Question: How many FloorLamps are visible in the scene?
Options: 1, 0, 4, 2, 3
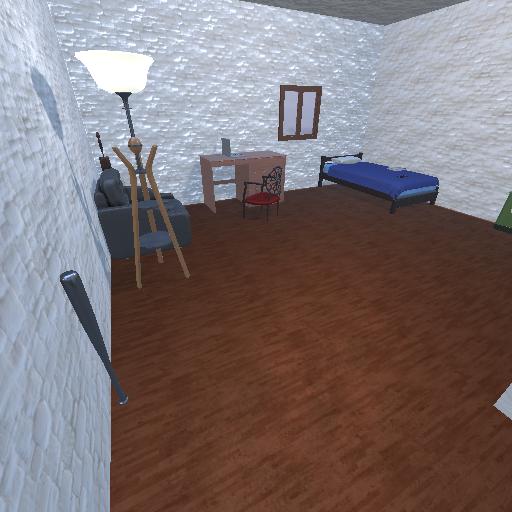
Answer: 1